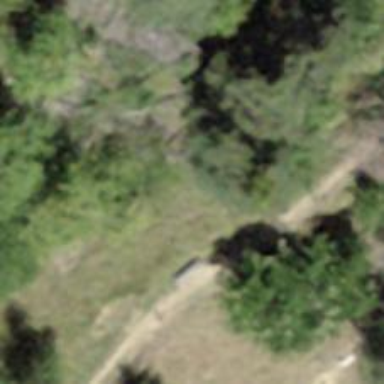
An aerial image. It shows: Bench.